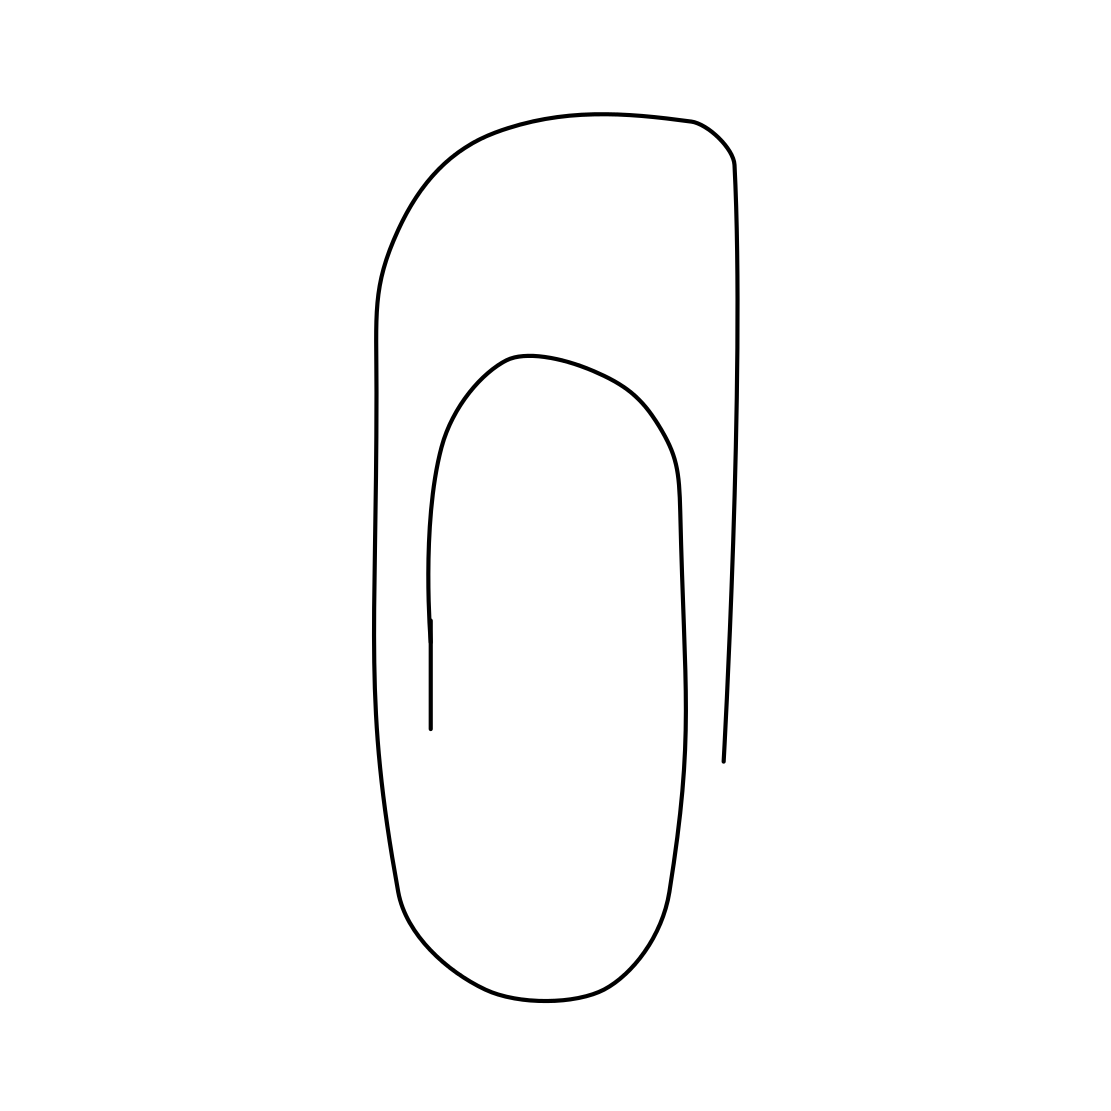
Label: paper clip